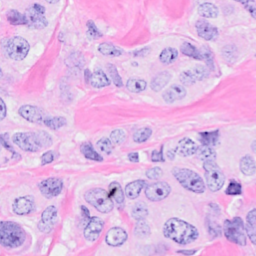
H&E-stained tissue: Breast